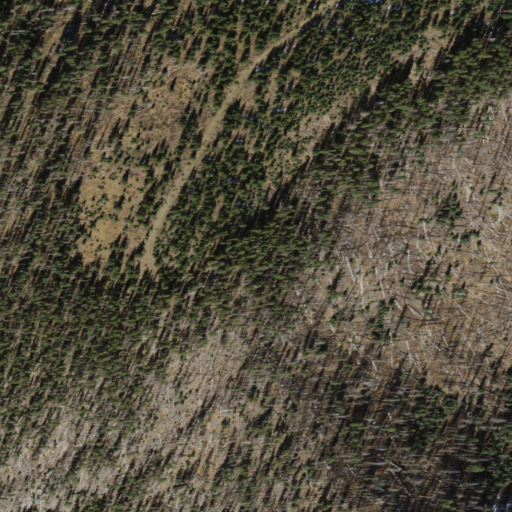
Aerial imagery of mountain in Arizona named Mount Warren containing evergreen forest, shrub, grassland, and barren land